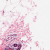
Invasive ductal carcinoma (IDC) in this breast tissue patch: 0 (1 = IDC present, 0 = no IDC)